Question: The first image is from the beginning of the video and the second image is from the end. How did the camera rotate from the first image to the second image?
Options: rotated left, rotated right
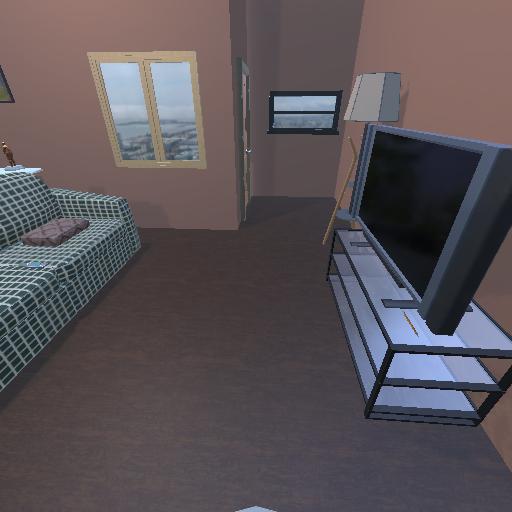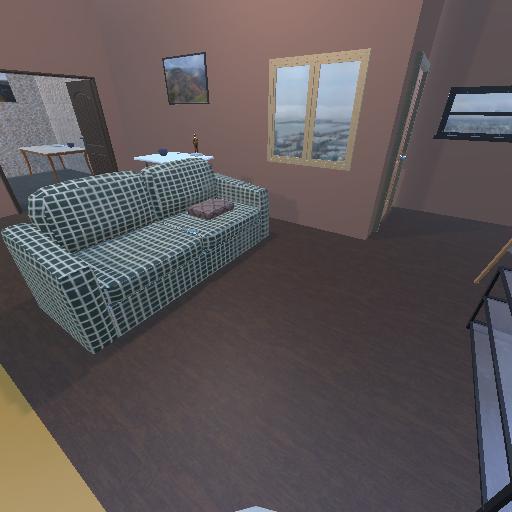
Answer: rotated left